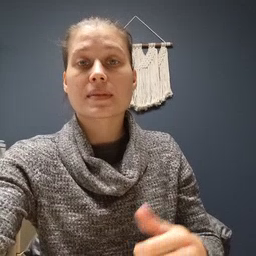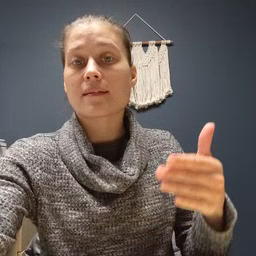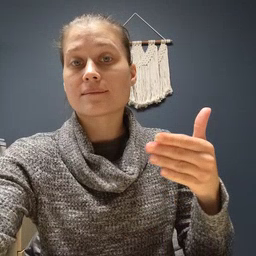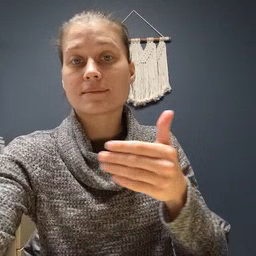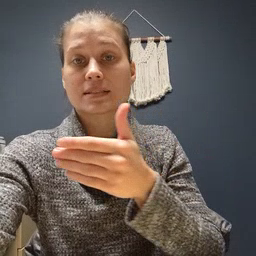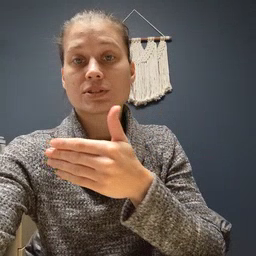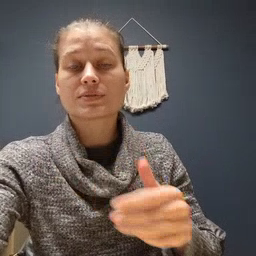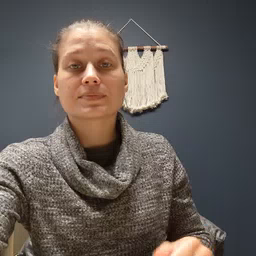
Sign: fish